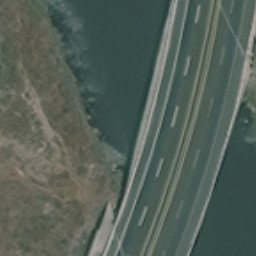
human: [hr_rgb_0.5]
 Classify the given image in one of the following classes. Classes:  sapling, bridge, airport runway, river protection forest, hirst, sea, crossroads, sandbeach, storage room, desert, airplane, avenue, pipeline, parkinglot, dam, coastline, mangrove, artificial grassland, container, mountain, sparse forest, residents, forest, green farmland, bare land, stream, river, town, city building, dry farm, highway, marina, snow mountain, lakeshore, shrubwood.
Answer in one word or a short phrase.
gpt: bridge